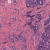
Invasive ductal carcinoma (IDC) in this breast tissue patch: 1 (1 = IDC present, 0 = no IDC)